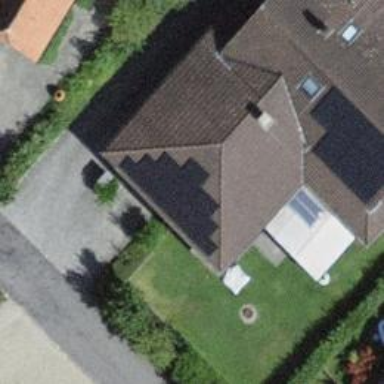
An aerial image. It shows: Solar photovoltaic panel generator.